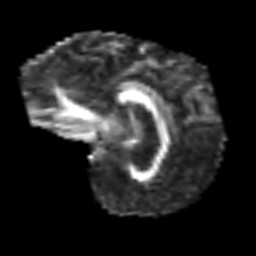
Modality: FA
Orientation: sagittal
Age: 69
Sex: male
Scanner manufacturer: siemens
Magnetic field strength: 3 T
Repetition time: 3.2 s
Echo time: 0.081 s